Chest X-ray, AP view. Patient: 24 years old, sex F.
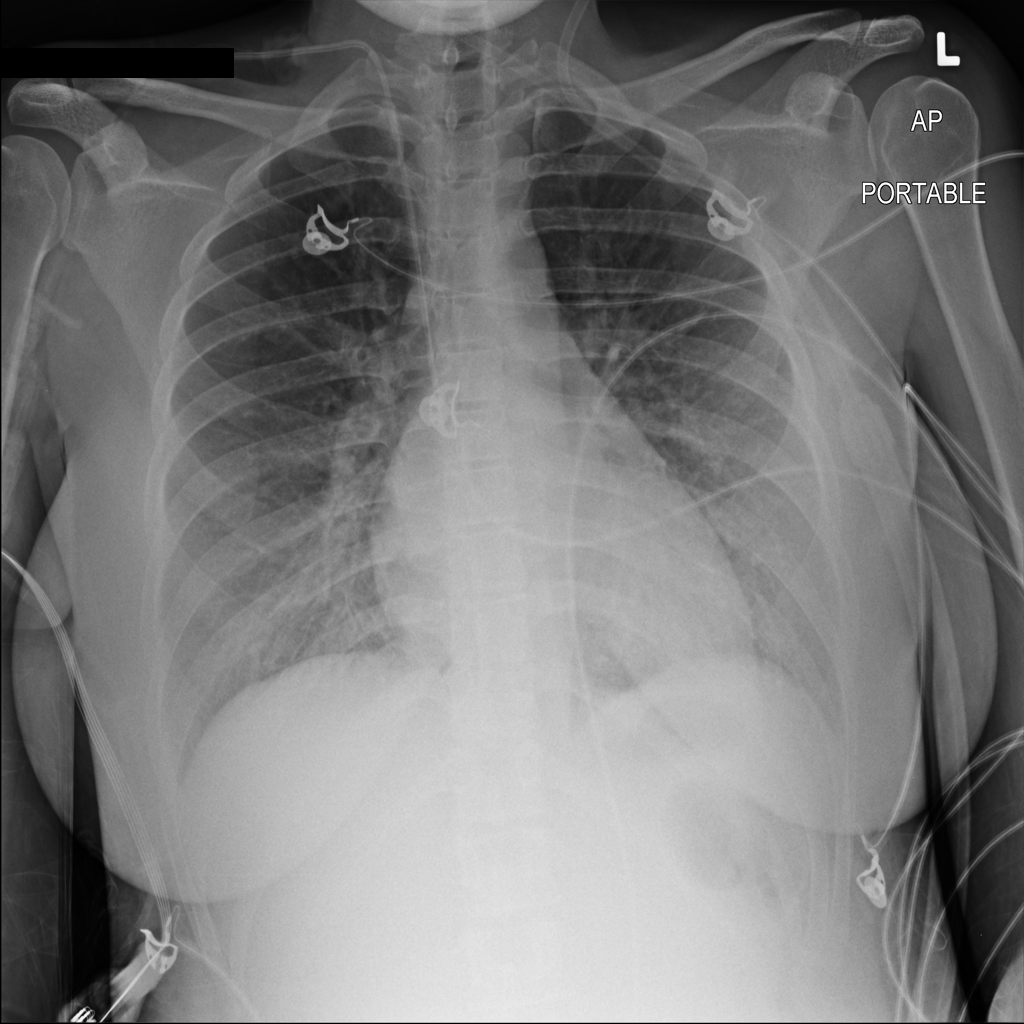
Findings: Infiltration